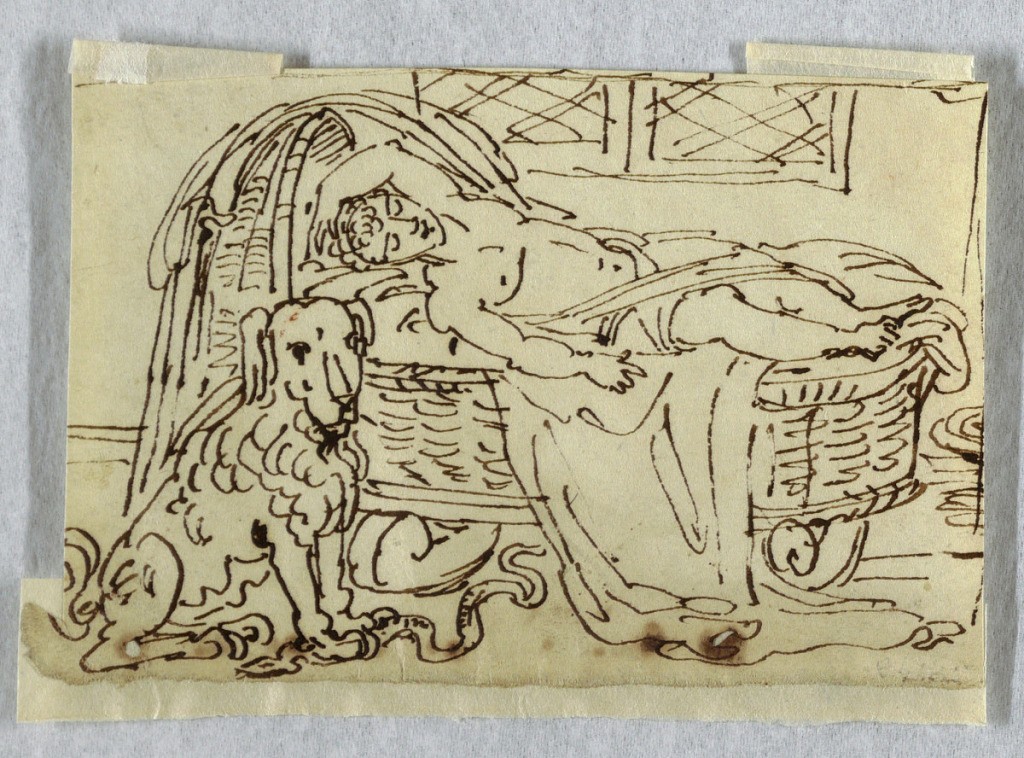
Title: Dog Watching a Sleeping Child
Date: ca. 1820
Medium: Pen and ink on paper
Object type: Drawing
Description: A boy sleeps in a cradle. A dog sits before it with paws upon a snake.